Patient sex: M
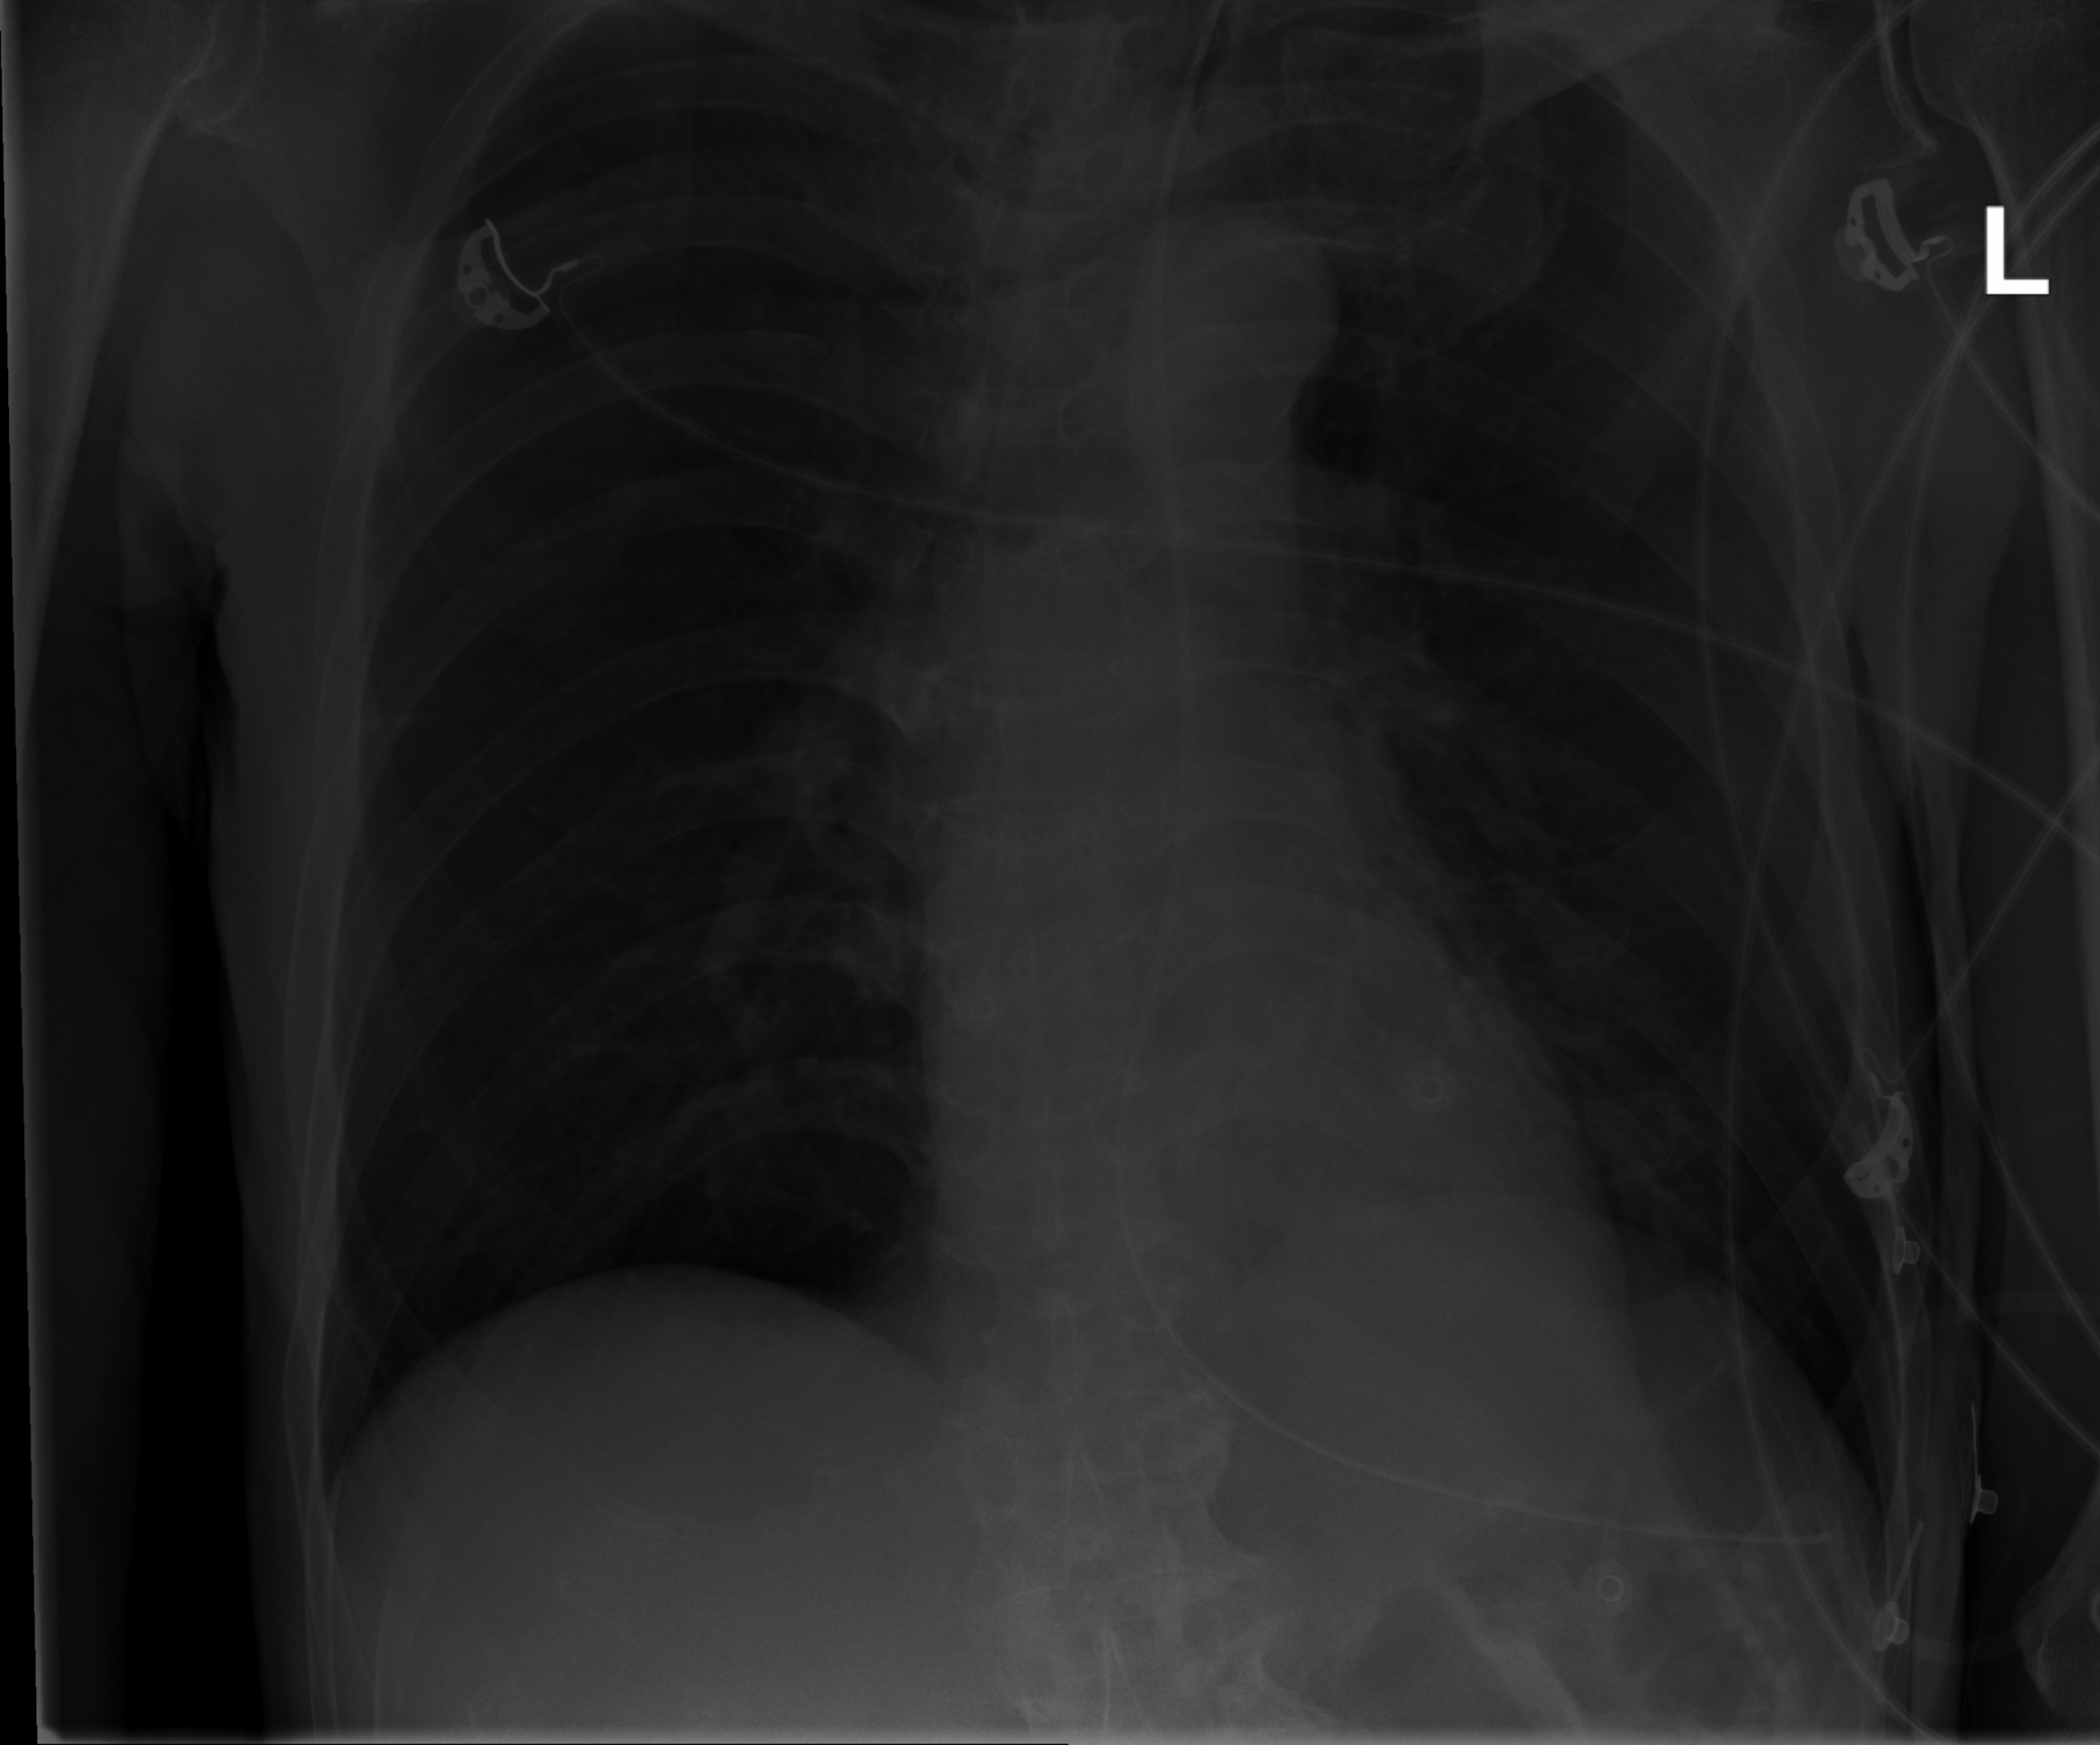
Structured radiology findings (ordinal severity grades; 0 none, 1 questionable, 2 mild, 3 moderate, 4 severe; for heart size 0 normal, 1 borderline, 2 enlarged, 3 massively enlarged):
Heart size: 0
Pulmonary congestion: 0
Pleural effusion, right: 0
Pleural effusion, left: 0
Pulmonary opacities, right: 0
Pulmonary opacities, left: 2
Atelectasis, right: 0
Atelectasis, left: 0